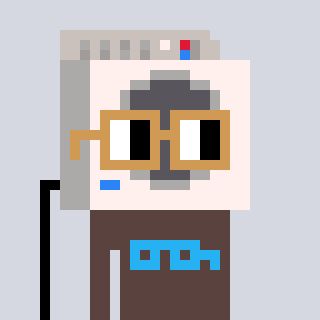
a pixel art character with square brown glasses, a washing machine-shaped head and a darkbrown-colored body on a cool background